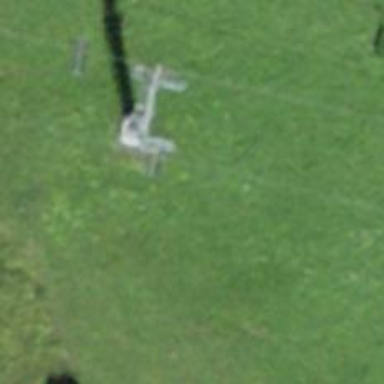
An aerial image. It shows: Pylon for aerialway.